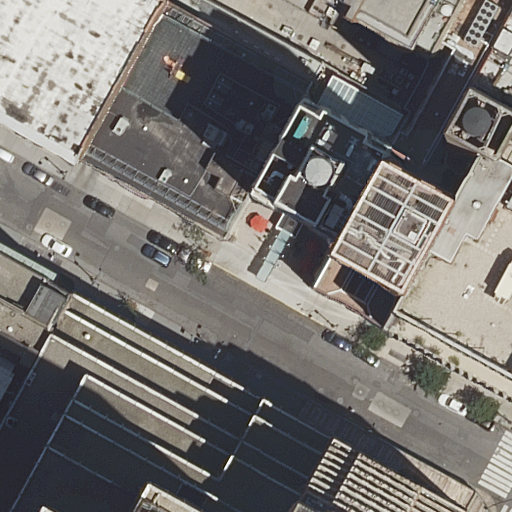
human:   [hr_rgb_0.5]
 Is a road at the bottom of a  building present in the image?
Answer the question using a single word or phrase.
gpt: yes

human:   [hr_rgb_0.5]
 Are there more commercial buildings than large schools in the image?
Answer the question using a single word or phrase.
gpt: no

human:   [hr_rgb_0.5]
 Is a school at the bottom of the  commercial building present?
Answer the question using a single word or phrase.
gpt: no

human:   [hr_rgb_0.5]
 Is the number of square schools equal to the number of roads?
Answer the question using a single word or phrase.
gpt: no

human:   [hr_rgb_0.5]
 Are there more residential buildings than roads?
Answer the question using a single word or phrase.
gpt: yes

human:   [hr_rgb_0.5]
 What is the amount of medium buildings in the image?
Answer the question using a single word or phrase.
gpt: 3

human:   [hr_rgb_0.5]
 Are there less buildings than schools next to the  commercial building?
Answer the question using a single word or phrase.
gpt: no

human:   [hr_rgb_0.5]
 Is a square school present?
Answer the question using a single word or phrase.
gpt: no

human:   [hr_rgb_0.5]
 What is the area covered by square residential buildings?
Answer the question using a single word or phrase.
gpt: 0m2

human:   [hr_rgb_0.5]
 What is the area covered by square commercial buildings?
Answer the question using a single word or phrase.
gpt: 0m2

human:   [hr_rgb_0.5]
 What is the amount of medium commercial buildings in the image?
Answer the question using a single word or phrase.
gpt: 0

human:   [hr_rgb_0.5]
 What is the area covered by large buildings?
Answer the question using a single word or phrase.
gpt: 6535m2

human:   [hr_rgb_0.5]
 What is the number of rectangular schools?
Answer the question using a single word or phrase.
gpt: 0

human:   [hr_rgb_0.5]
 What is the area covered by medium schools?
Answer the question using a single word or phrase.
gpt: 0m2

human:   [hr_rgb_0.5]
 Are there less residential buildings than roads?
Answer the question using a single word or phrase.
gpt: no

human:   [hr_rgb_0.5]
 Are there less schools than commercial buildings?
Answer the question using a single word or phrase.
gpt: no

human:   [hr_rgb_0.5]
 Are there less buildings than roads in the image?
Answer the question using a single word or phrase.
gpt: no

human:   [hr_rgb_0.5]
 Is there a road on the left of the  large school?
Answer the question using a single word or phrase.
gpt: no

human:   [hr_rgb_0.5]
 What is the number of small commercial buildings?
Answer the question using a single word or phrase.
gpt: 0

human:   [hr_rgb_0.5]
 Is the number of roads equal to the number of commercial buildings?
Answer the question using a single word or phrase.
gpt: yes

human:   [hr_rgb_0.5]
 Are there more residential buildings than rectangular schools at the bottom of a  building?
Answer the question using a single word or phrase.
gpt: yes

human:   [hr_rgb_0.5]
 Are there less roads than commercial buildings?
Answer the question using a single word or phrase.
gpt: no

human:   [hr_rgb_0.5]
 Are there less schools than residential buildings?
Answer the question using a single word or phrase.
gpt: yes

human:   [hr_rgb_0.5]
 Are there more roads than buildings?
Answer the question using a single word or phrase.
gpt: no

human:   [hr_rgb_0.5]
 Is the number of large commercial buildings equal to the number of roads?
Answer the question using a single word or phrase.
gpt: yes

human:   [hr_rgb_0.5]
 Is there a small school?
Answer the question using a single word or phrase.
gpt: no

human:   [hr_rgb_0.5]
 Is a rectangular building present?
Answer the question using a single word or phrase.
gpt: yes

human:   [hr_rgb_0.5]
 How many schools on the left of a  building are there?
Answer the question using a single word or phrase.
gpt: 1

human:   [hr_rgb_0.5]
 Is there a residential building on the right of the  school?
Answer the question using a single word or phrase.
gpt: yes

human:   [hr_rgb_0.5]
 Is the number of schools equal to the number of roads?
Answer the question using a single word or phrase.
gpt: yes

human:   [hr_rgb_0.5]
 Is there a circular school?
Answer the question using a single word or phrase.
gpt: no

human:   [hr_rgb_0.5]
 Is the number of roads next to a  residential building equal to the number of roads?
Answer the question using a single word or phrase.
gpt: yes

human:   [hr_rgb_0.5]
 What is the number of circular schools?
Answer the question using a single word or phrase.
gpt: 0

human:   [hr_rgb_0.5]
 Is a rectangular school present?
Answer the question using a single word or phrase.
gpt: no

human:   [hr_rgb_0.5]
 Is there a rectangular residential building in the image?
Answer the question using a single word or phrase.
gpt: yes

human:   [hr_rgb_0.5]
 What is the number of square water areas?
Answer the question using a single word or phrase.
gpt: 0